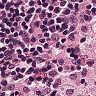
Metastatic tissue present: no